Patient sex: M
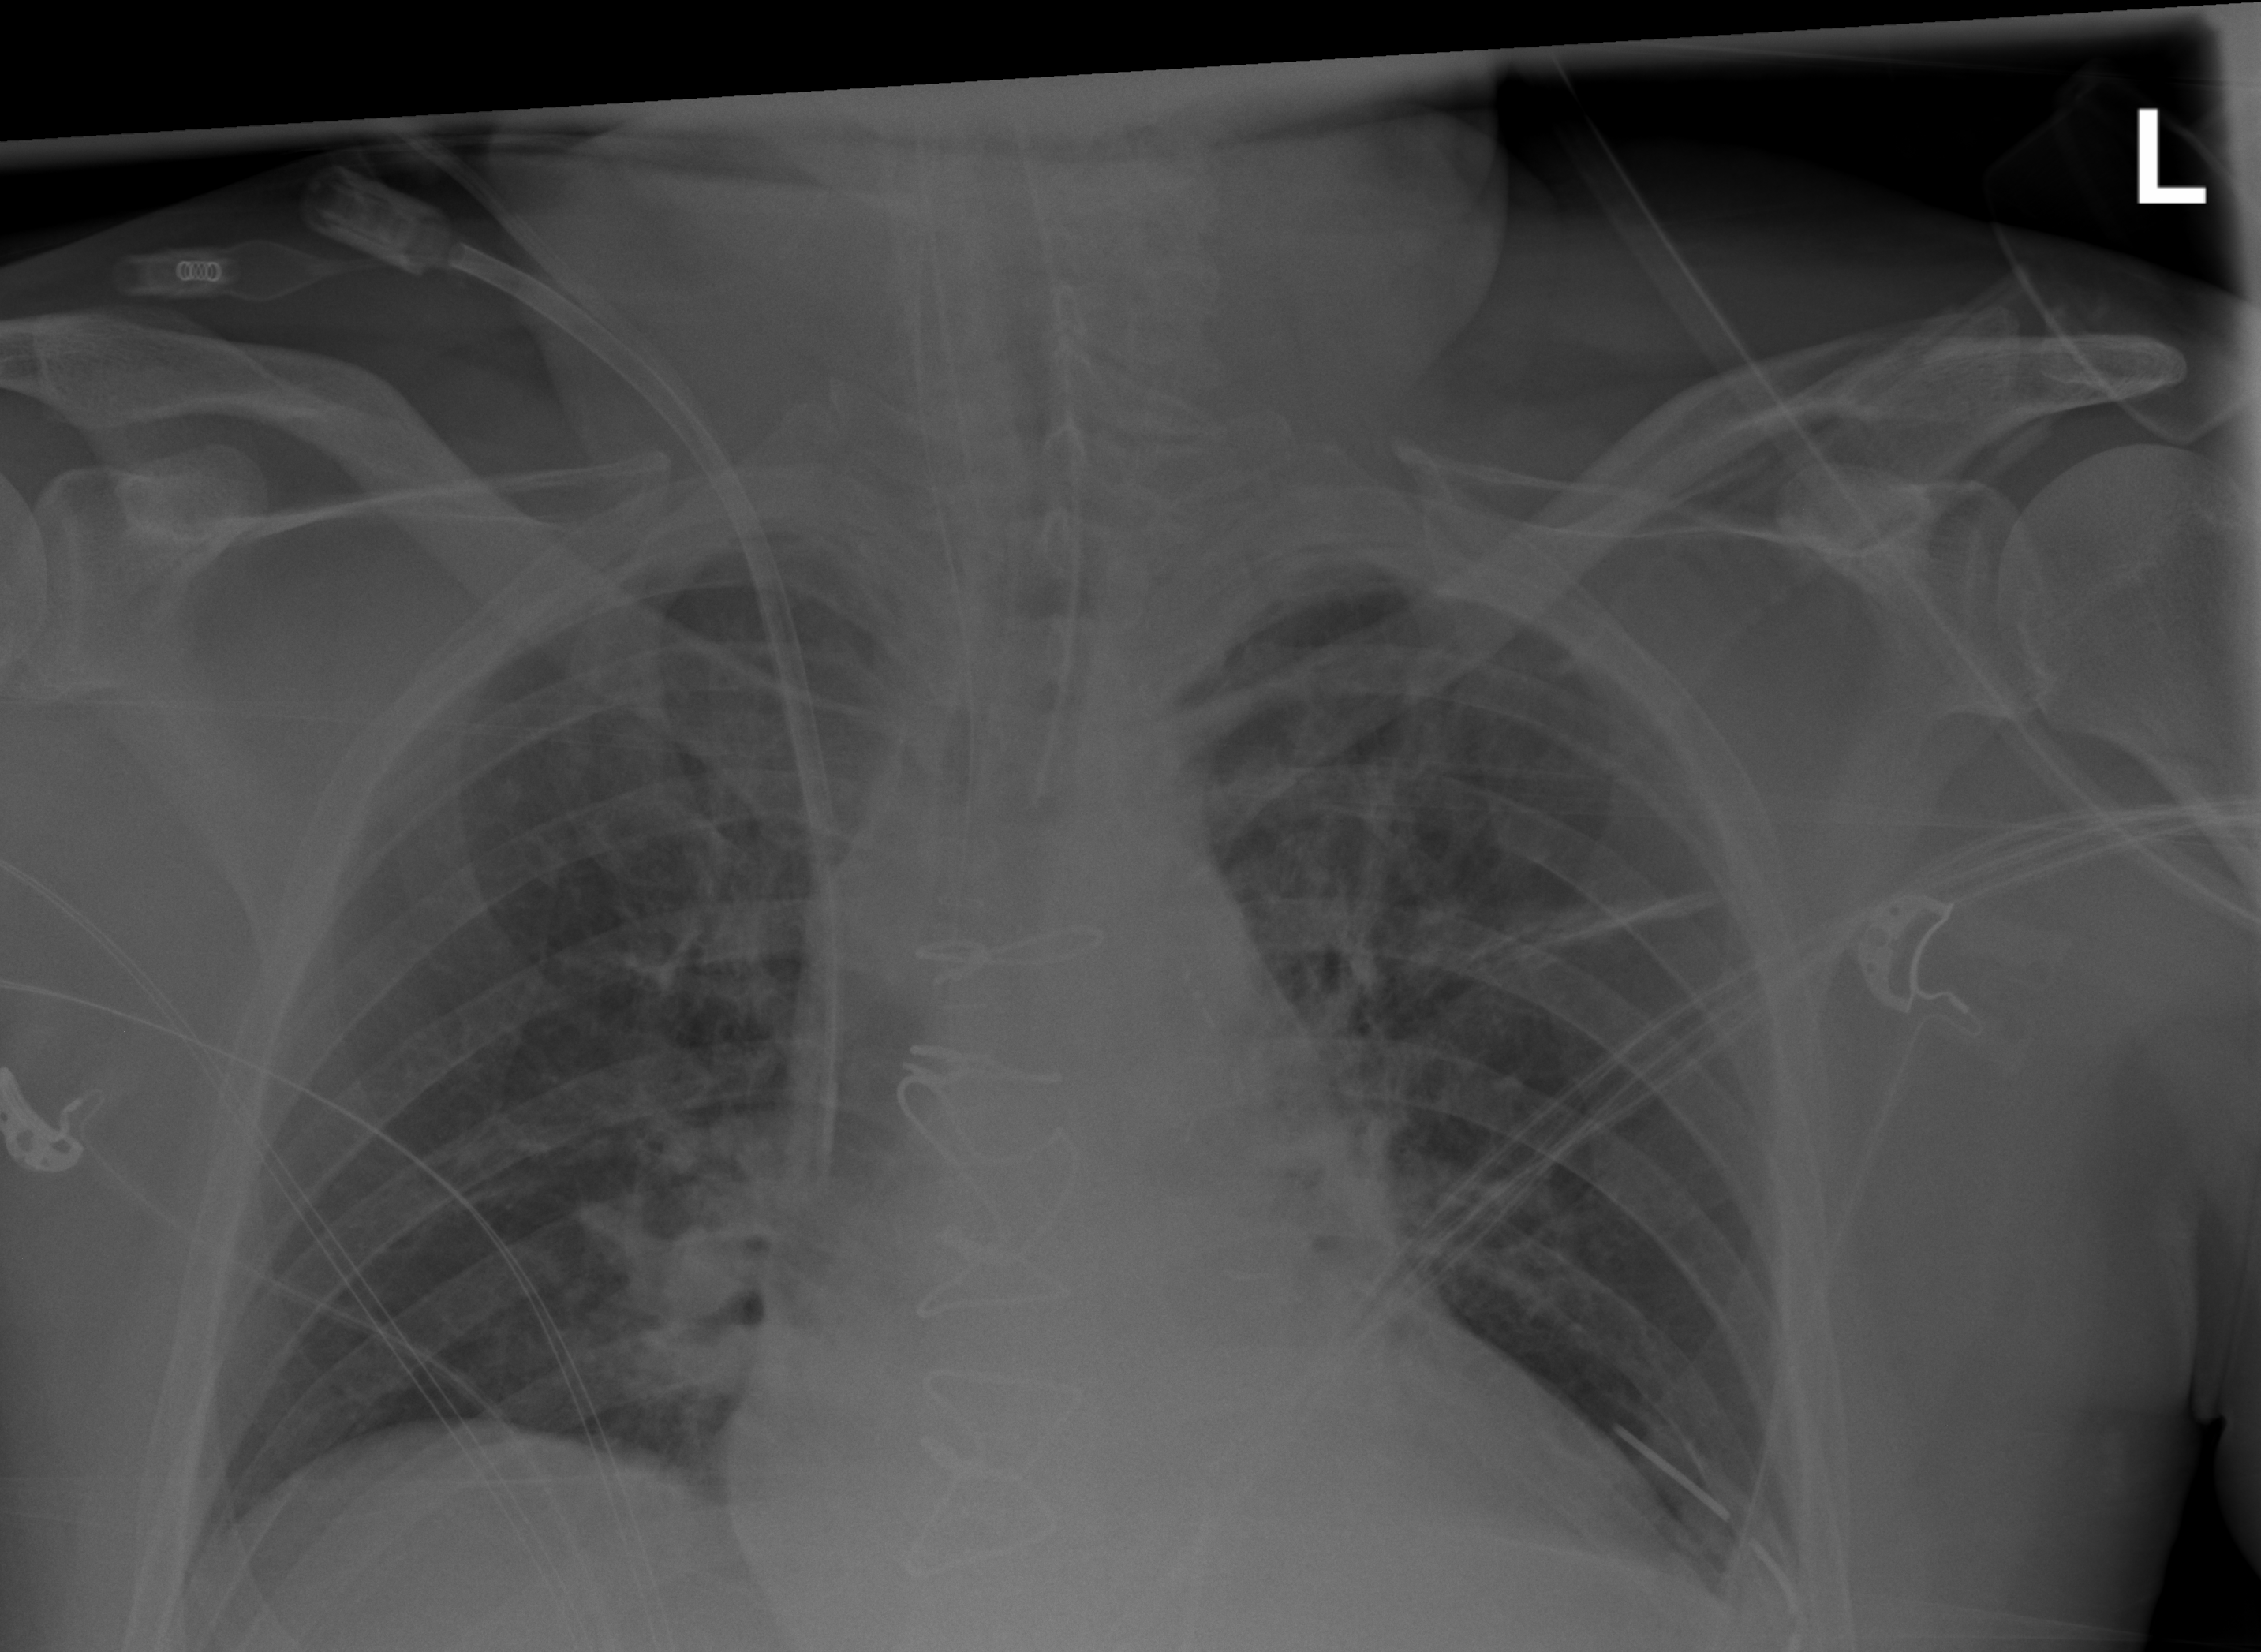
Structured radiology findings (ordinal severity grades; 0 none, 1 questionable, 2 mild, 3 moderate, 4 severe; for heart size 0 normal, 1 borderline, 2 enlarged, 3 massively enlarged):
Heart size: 0
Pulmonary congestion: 0
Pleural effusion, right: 0
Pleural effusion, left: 0
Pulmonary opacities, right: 0
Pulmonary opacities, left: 0
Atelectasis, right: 0
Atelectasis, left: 2